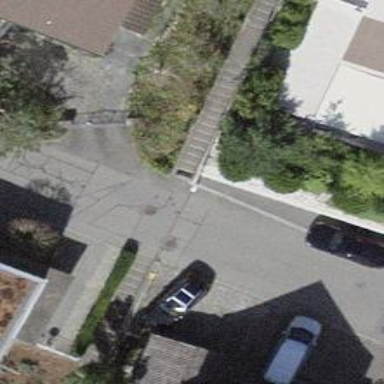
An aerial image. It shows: Road with steps.